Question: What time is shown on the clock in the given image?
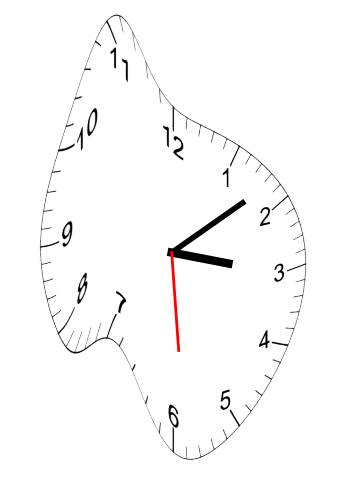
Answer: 03:08:29